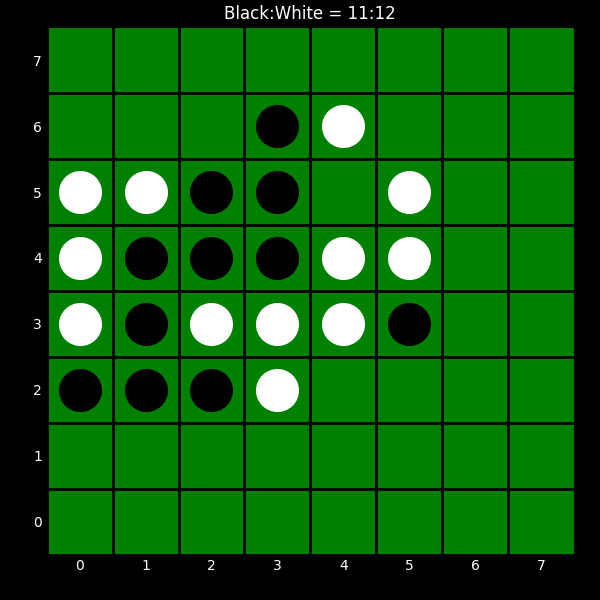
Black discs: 11
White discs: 12